Field crop: maize
Growth stage: 1
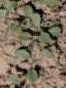
Species: convolvulus